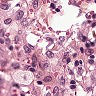
Metastatic tissue present: no